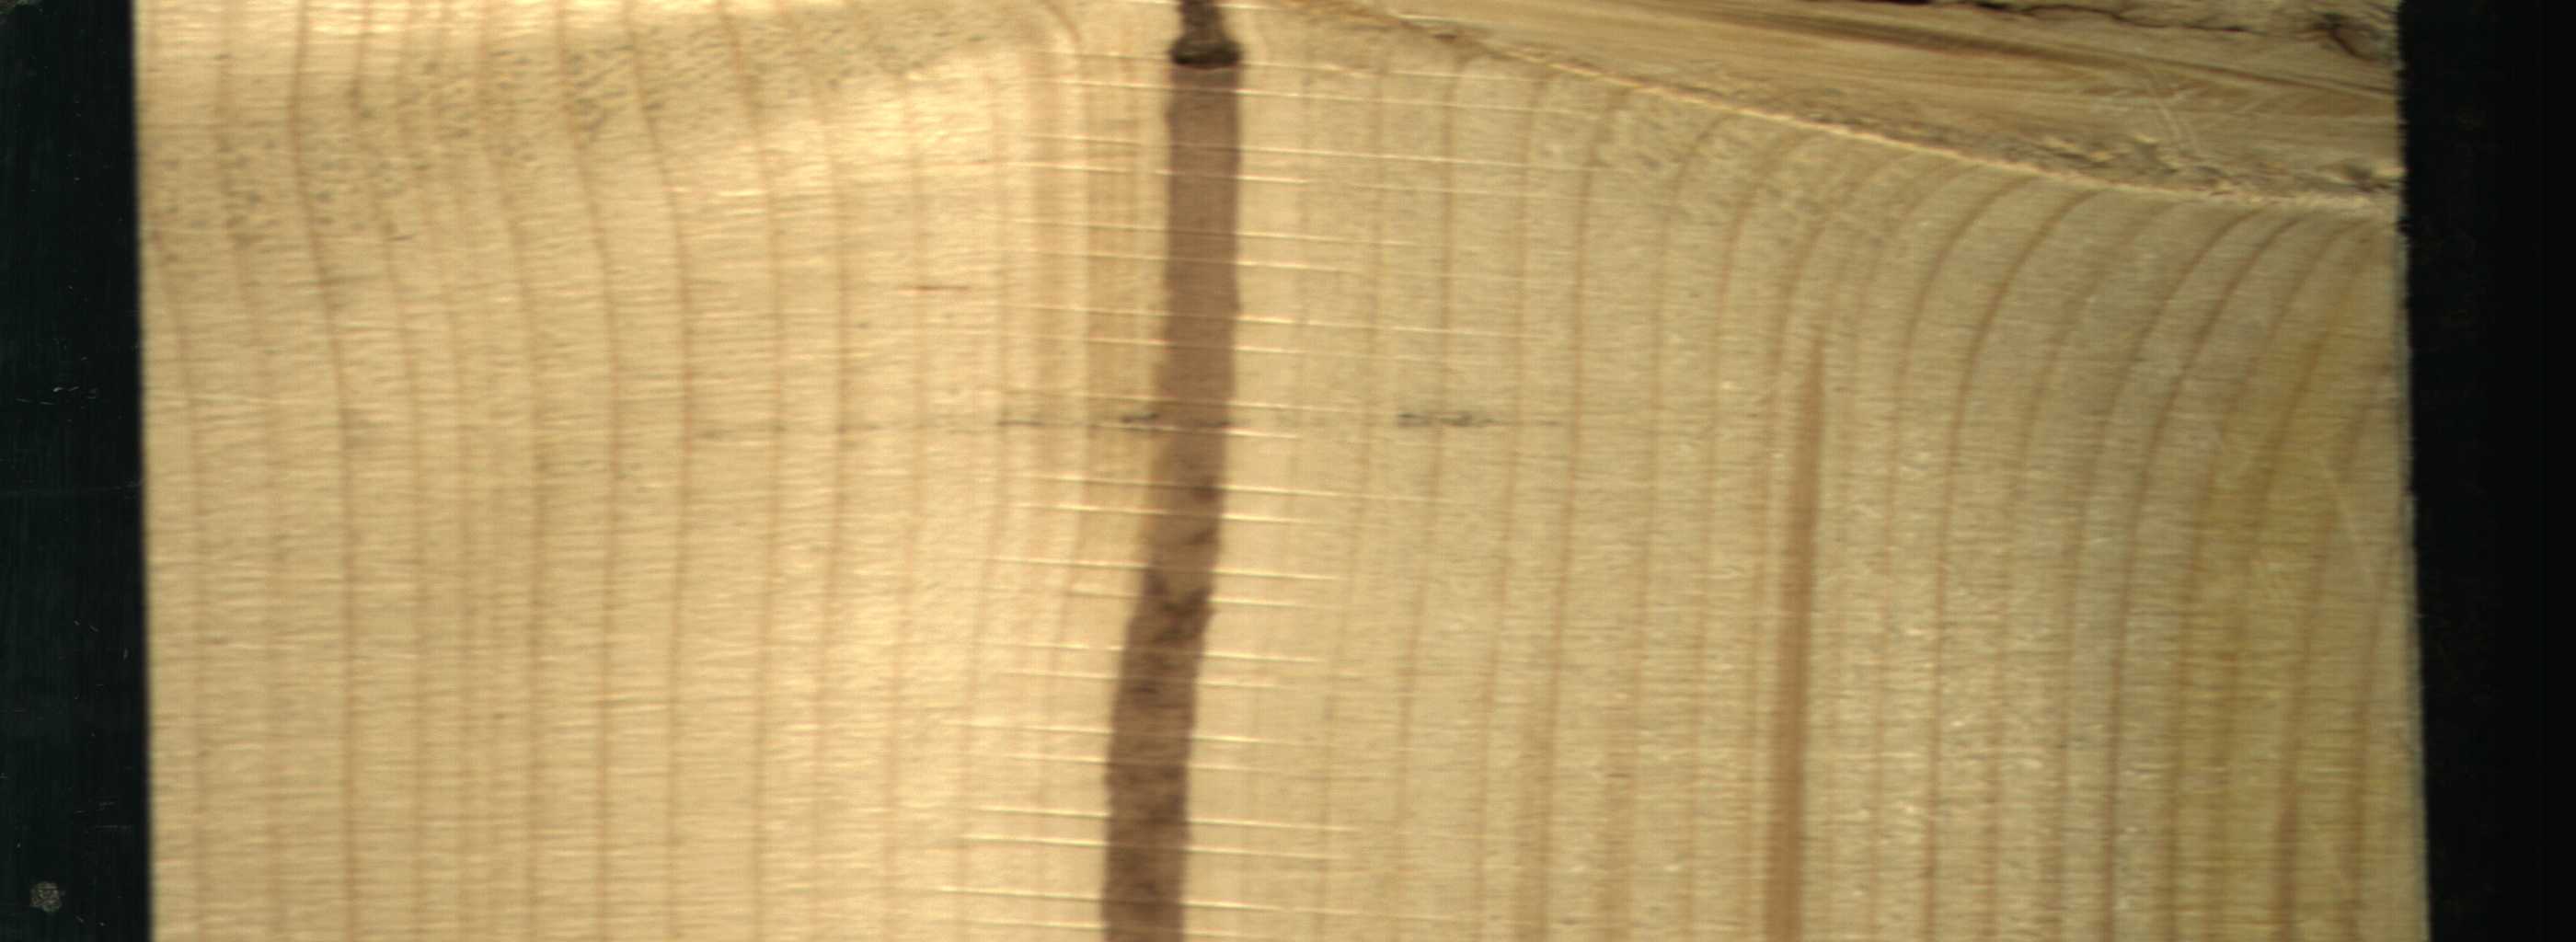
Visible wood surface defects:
Marrow
Live_Knot